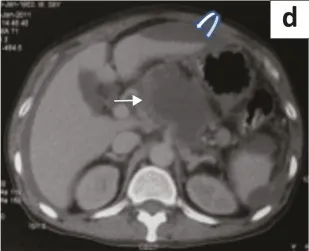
Axial sections of contrast-enhanced CT scan of the chest and abdomen (a-d) show the pseudocyst in the visceral compartment of the mediastinum abutting the superior vena cava (curved arrow in a) and descending thoracic aorta, with anterior displacement of the oesophagus (curved arrow in c). It is extending into the abdomen through the oesophageal hiatus (white arrow in c) where it is seen arising from the body of pancreas (white arrow in d). Ascites (curved arrow in d), bilateral pleural effusions and left lower lobe consolidation (asterisk in c) are also noted.
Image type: radiology (ct)